七年级 · 计数
（2020$\cdot$北京西城初三二模) 某调查机构对某地互联网行业从业情况进行调查统计, 得到当地互联网行业从业人员年龄分布统计图和当地 90 后从事互联网行业岗位分布统计图:互联网行业从业人员年龄分布统计图 90 后从事互联网行业岗位分布图对于以下四种说法，你认为正确的是 (写出全部正确说法的序号).

(1)在当地互联网行业从业人员中, 90 后人数占总人数的一半以上

(2)在当地互联网行业从业人员中, 80 前人数占总人数的 $13 \%$

(3)在当地互联网行业中，从事技术岗位的 90 后人数超过总人数的 $20 \%$

(4)在当地互联网行业中, 从事设计岗位的 90 后人数比 80 前人数少

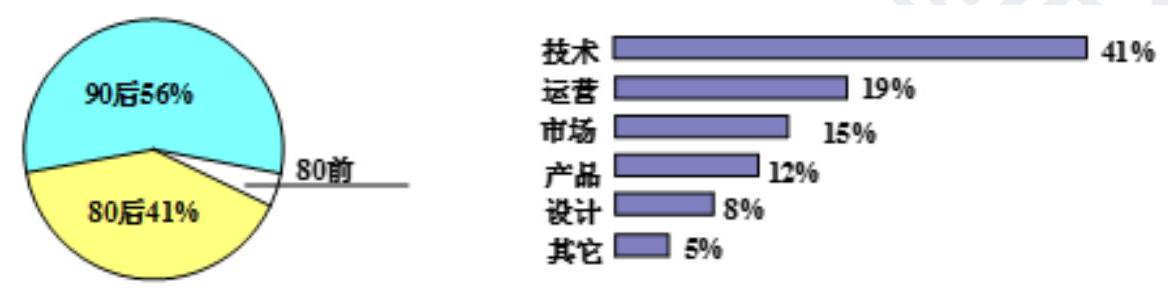
答案: 0$\cdot$北京西城初三二模) 某调查机构对某地互联网行业从业情况进行调查统计, 得到当地互联网行业从业人员年龄分布统计图和当地 90 后从事互联网行业岗位分布统计图:互联网行业从业人员年龄分布统计图 90 后从事互联网行业岗位分布图对于以下四种说法，你认为正确的是 (写出全部正确说法的序号).

(1)在当地互联网行业从业人员中, 90 后人数占总人数的一半以上

(2)在当地互联网行业从业人员中, 80 前人数占总人数的 $13 \%$

(3)在当地互联网行业中，从事技术岗位的 90 后人数超过总人数的 $20 \%$

(4)在当地互联网行业中, 从事设计岗位的 90 后人数比 80 前人数少

【思路点拨】

【答案】(1)(3)

【分析】观察、比较扇形统计图和条形统计图获取相关信息, 然后再进行分析即可

【解析】解：(1)从扇形统计图中可发现互联网行业从业人员中 90 后占 $56 \%$, 占一半以上, 即(1)正确; (2)互联网行业中从事技术岗位的 80 前人数占总人数 $1-56 \%-41 \%=3 \%$, 故(2)错误; .

(3)B 互联网行业中从事技术岗位的 90 后人数占总人数的 $0.56 \times 0.41=0.2296>0.2$, 故(3)正确;

(4) 从事设计岗位的 90 后人数占总人数的 $0.56 \times 0.08=0.0448>0.03$ 故选(4)错误;故答案为(1)(3).
解析: (1)(3)

【分析】观察、比较扇形统计图和条形统计图获取相关信息, 然后再进行分析即可

【解析】解：(1)从扇形统计图中可发现互联网行业从业人员中 90 后占 $56 \%$, 占一半以上, 即(1)正确; (2)互联网行业中从事技术岗位的 80 前人数占总人数 $1-56 \%-41 \%=3 \%$, 故(2)错误; .

(3)B 互联网行业中从事技术岗位的 90 后人数占总人数的 $0.56 \times 0.41=0.2296>0.2$, 故(3)正确;

(4) 从事设计岗位的 90 后人数占总人数的 $0.56 \times 0.08=0.0448>0.03$ 故选(4)错误;故答案为(1)(3).

【点睛】本题主要考查对扇形统计图和条形统计图的观察分析能力, 掌握条形统计图和扇形统计图的关联是解答本题的关键.